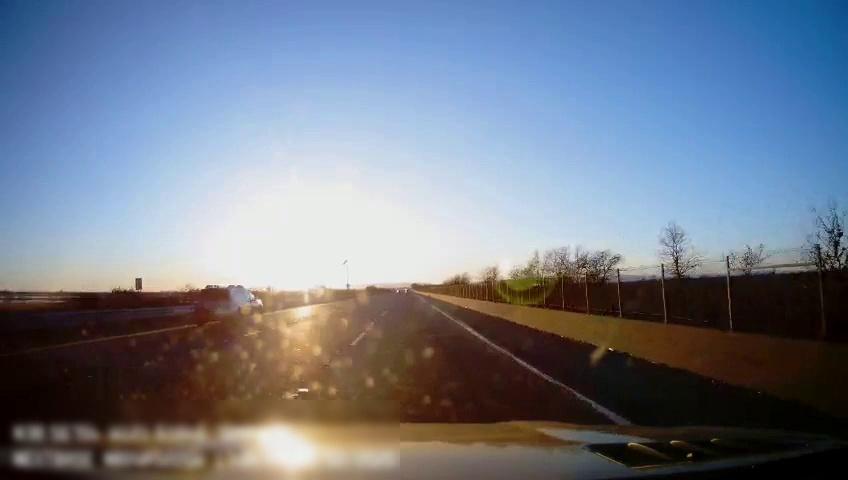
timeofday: Day
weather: Sunny
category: Drivable Space
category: Vehicles | SUV
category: Lanes | Alternate Lane
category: Lanes | Current Lane
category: Lanes | Current Lane
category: Lanes | Alternate Lane